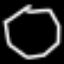
Label: octagon